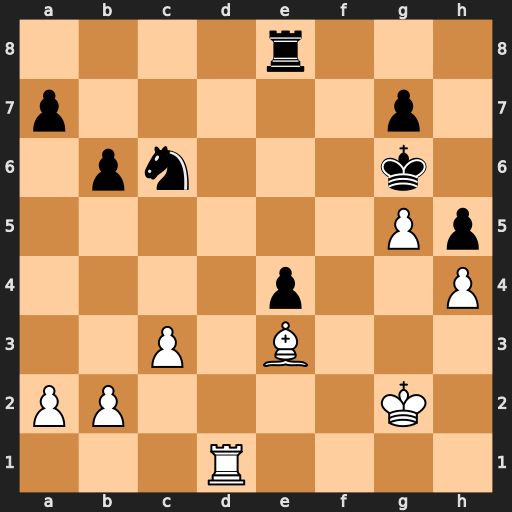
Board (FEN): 4r3/p5p1/1pn3k1/6Pp/4p2P/2P1B3/PP4K1/3R4
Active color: w
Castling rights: -
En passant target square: -
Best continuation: Rd6+ Kf5 Rxc6